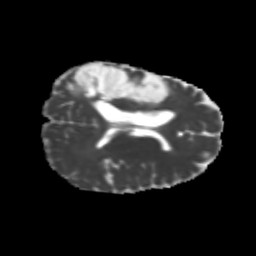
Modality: MD
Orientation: axial
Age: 42
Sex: male
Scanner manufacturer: siemens
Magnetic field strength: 3 T
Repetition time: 3.839 s
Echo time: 0.071 s